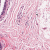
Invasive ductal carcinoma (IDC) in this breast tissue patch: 0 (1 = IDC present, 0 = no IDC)